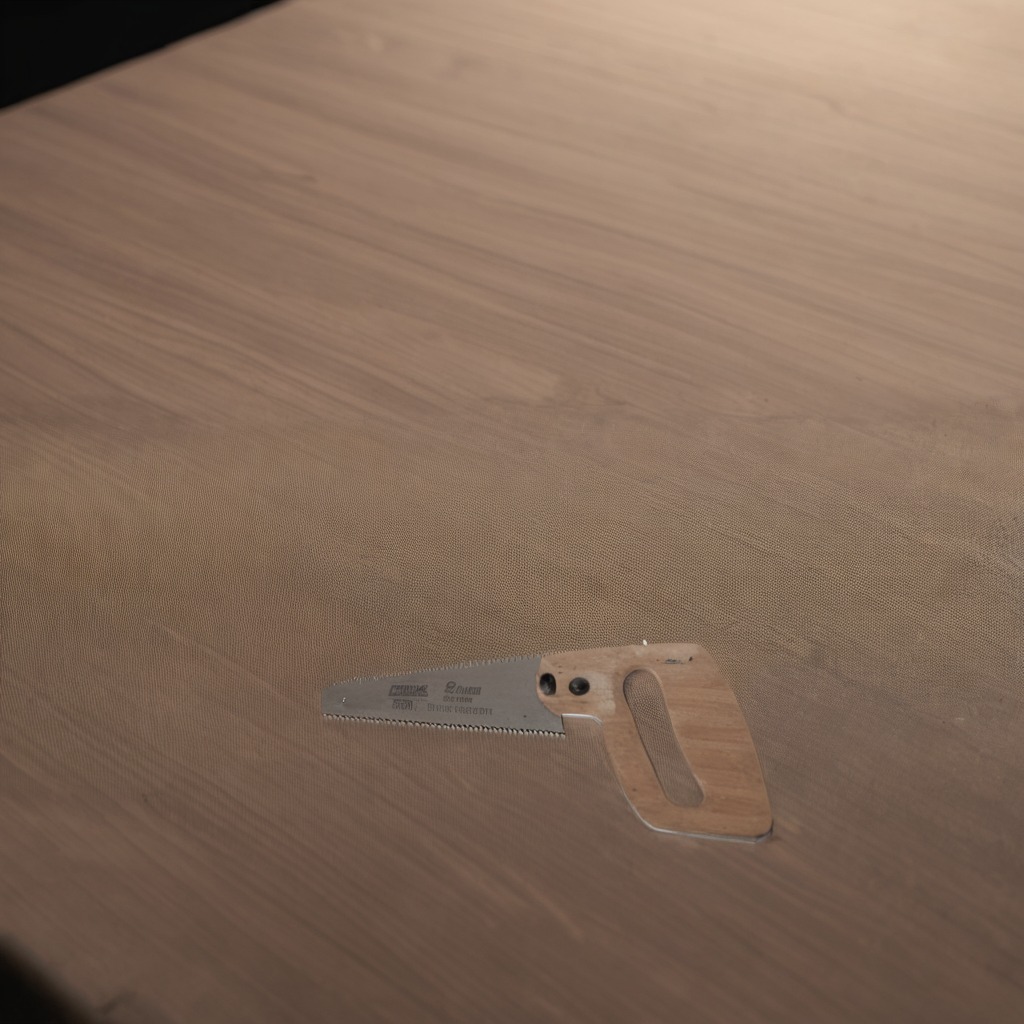
A handheld metal saw lies on the wooden table.